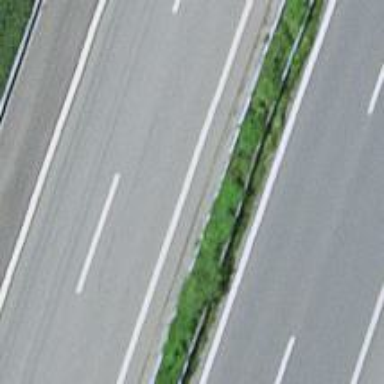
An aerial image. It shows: Asphalt motorway.